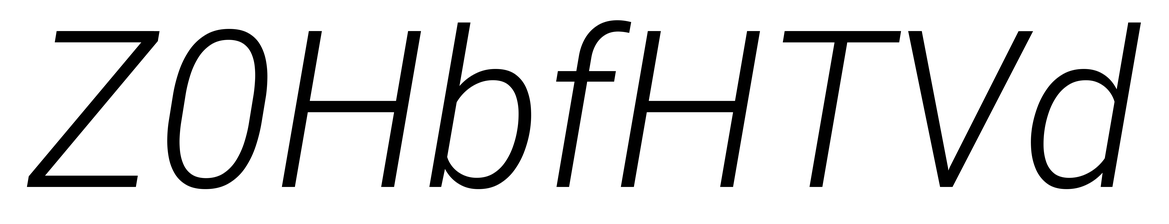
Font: Roboto-Italic_Light_Italic